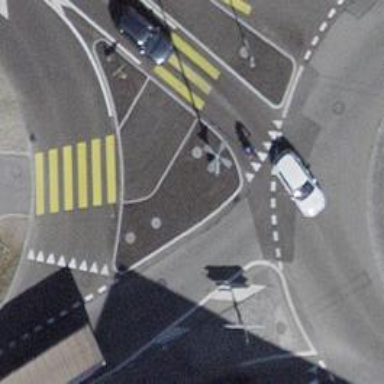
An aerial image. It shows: Footway that serves as traffic island.